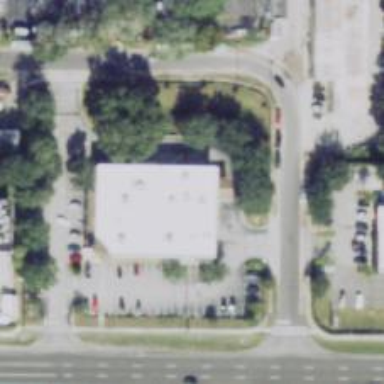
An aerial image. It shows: Pharmacy providing healthcare services.